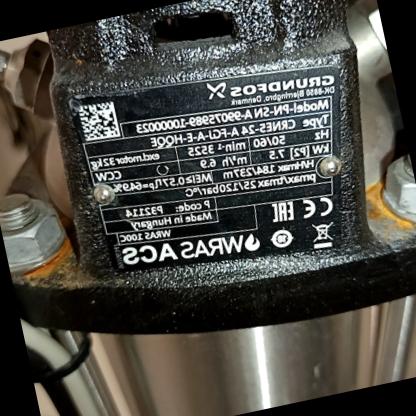
Klasa: tabliczka-znamionowa